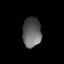
Tissue: lung
Cell type: Fibroblasts
Senescence score: 0.7357
Nuclear area (px): 541
Mean DAPI intensity: 96.699